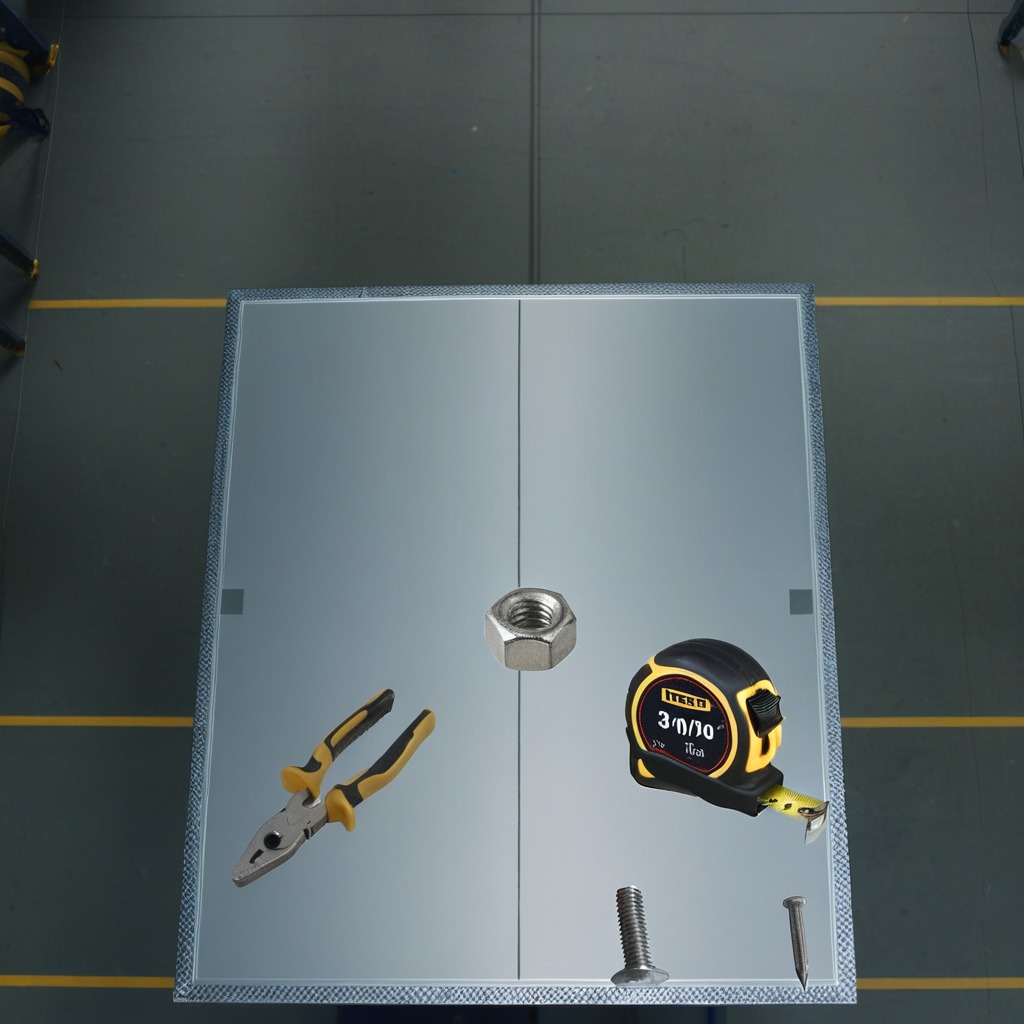
A measuring tape, a metal machine screw, an iron nail, a pair of pliers, and a metal nut are lying on the toolbox surface.